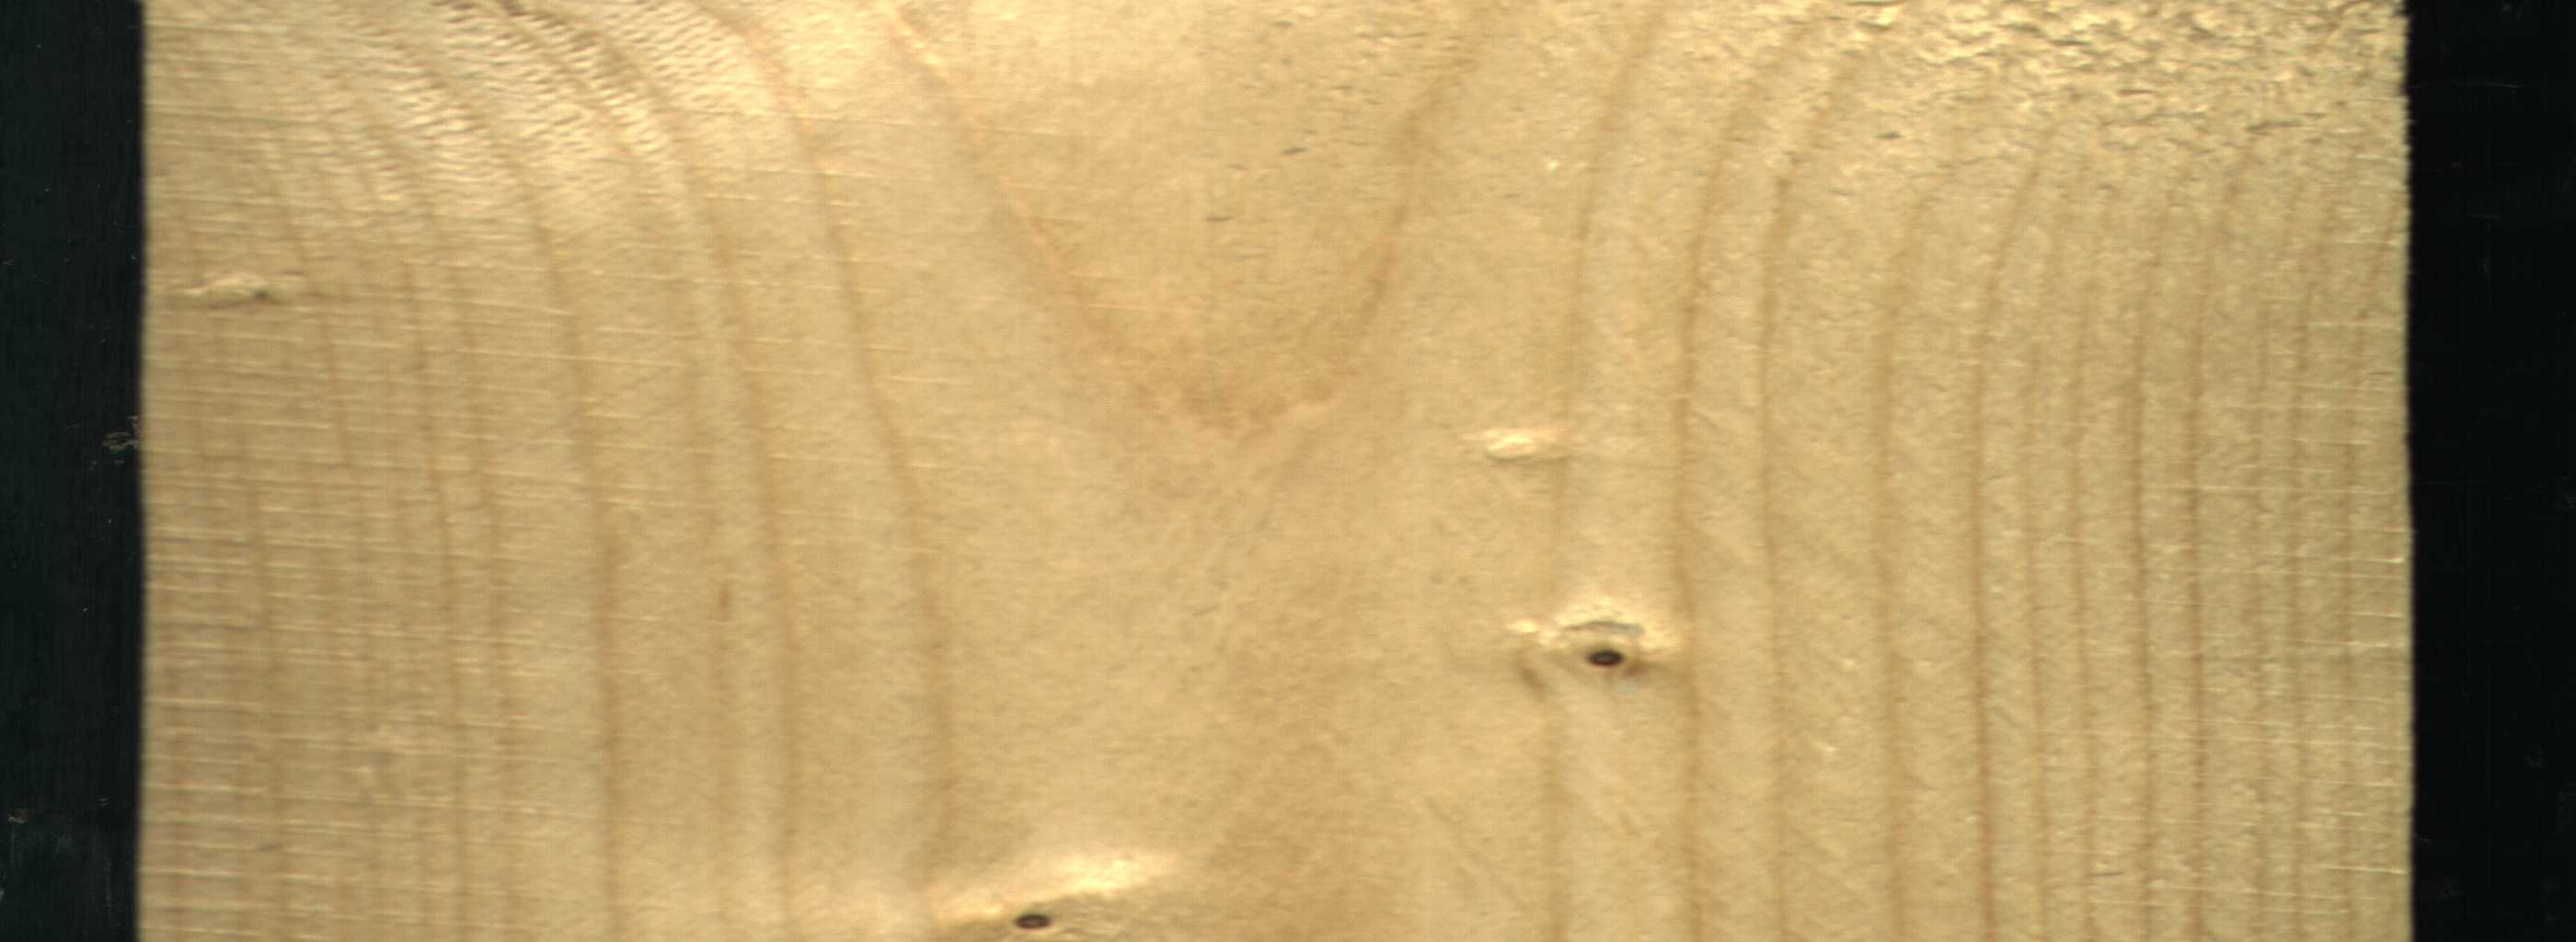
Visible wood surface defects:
Dead_Knot
Dead_Knot